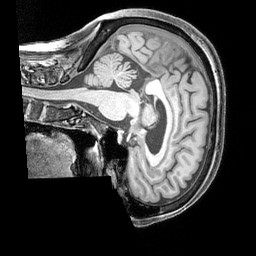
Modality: T1w
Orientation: sagittal
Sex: female
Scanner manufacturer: siemens
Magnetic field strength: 3 T
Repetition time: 2.3 s
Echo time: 0.00226 s